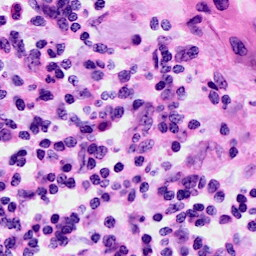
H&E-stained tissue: Cervix